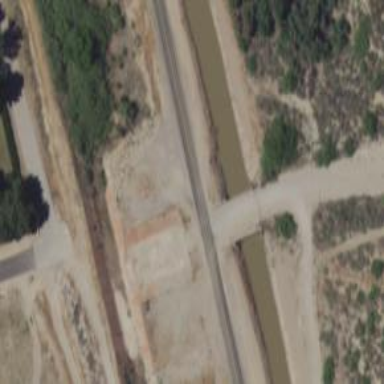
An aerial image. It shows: Aqueduct bridge.